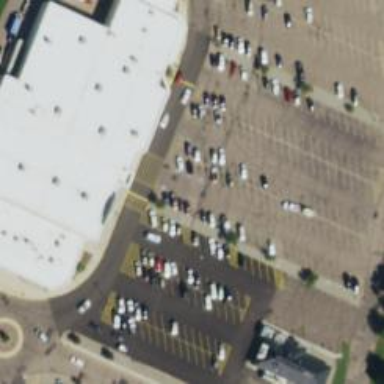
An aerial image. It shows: Retail building.